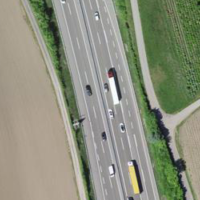
EUNIS habitat code: 57
Species observed at this site:
Cornus sanguinea
Rhamnus cathartica
Prunus mahaleb